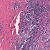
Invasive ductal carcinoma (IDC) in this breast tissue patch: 0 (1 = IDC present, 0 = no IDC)